Question: I have read previous solutions <URL> for this problem but none of them worked for me. :(. While debugging i found raw request data from retrofit something like below picture and I've highlighted 2 portions:

here the 1st highlighted portion showing my retrofit request in raw json format
'''
{
"operation": "register",
"studentModel": {
"batch_id": "cseuui",
"dept_code": "CSE",
"password": "p",
"student_address": "tpc",
"student_email": "foc@gxs.bv",
"student_id": "tyjvc",
"student_name": "jak",
"student_phone": "87532"
}
}
'''
but which giving me the 2nd highlighted portion of error:
'''
Expected BEGIN_OBJECT but was STRING at line 1 column 1 path $
'''
But using i was able to successfully insert this raw json in the database.
'''
{
"operation": "register",
"studentModel": {
"batch_id": "cseuui",
"dept_code": "CSE",
"password": "p",
"student_address": "tpc",
"student_email": "foc@gxs.bv",
"student_id": "tyjvc",
"student_name": "jak",
"student_phone": "87532"
}
}
'''
Is there any thing else i am missing?
I am giving some of my codes below,
'''
compile 'com.squareup.retrofit2:retrofit:2.1.0'
compile 'com.squareup.retrofit2:converter-gson:2.1.0'
'''
<URL>
<URL>
<URL>
and finally
<URL>
as my server side is working perfectly with postman, what is the thing i am missing here. please let me know.
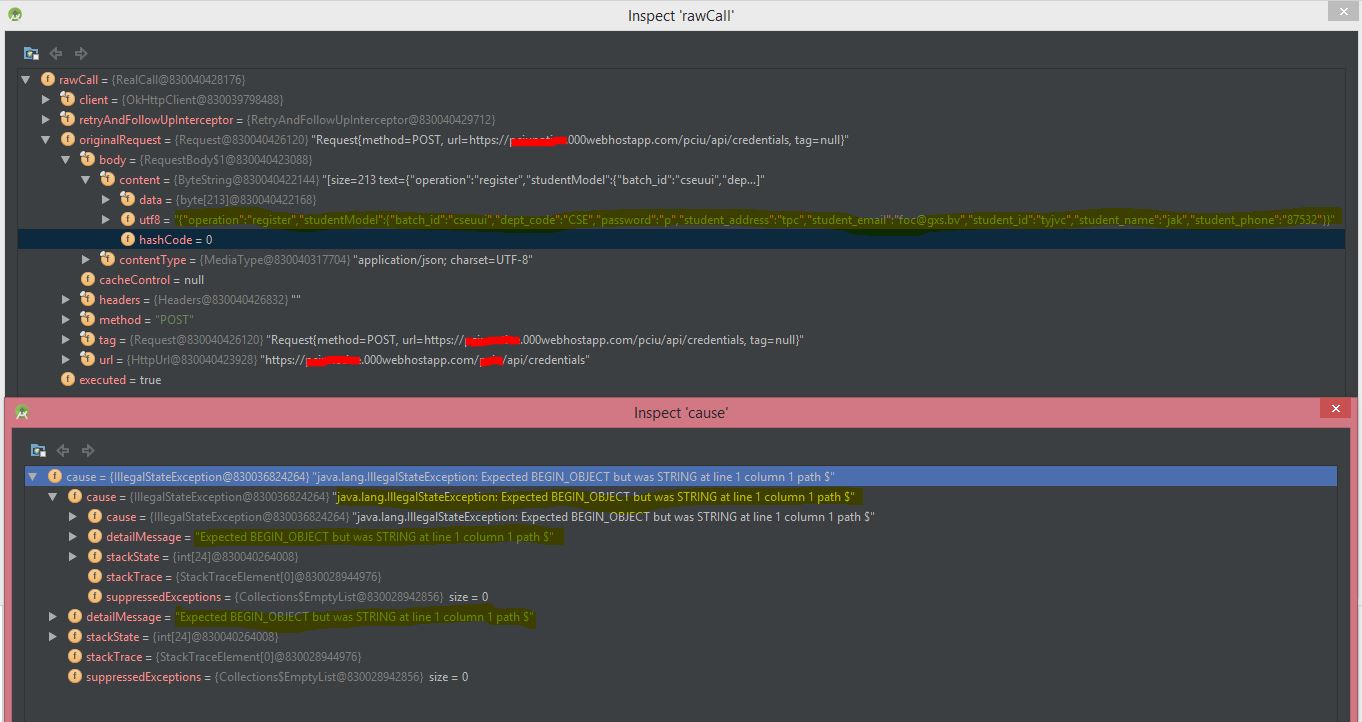
Answer: Finally I solved this problem, just by changing student model class variable names as my database column names, and i also removed '@SerializedName("result") @Expose' mapping in the class definition.
Actually Database column names were not matching with my class variables.
Thank you all, for your effort.